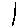
Label: line